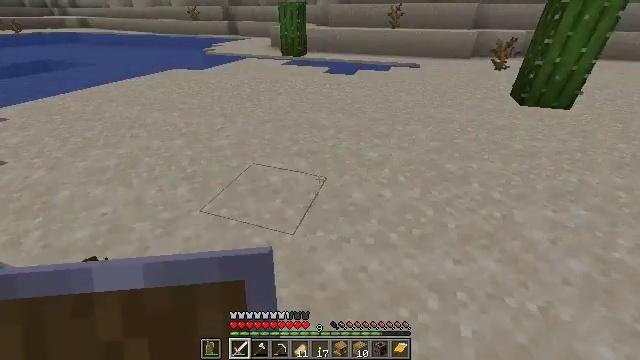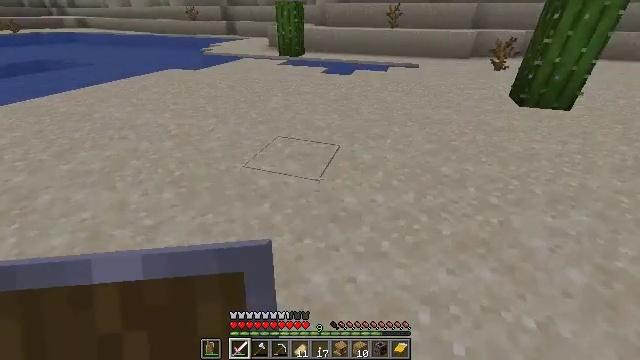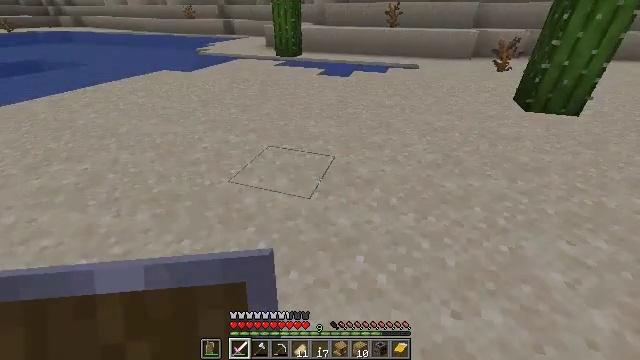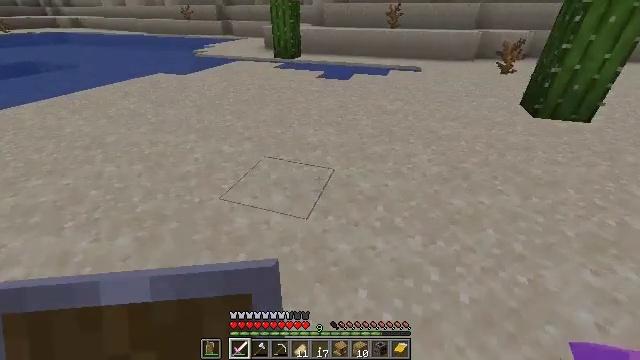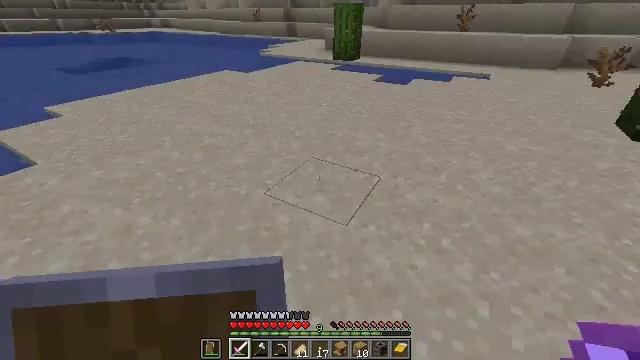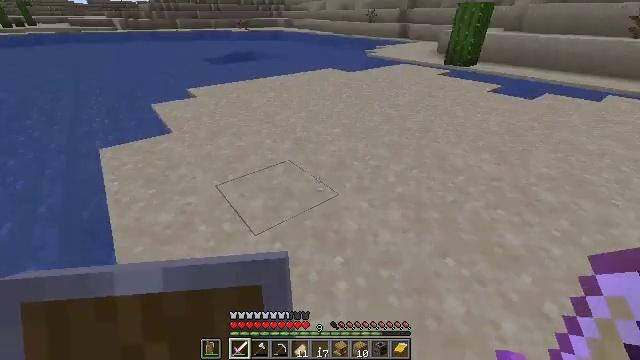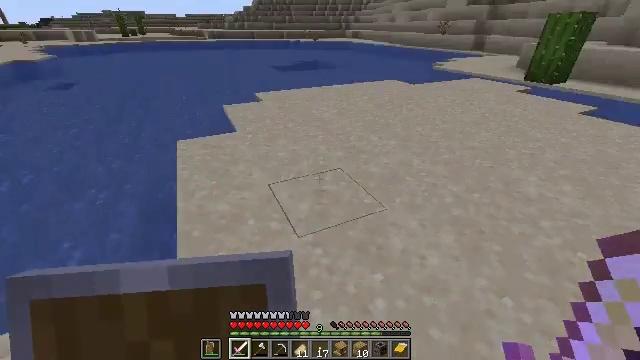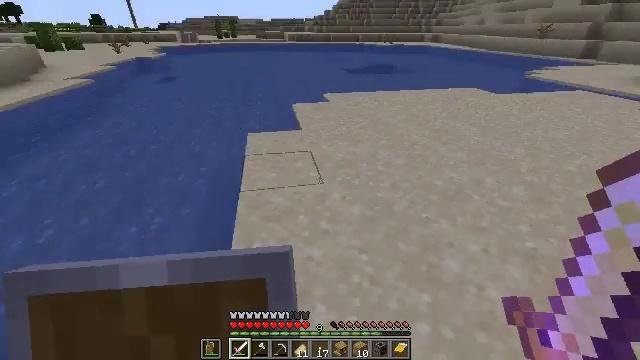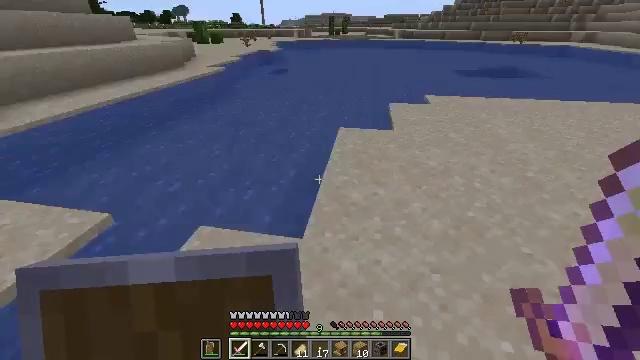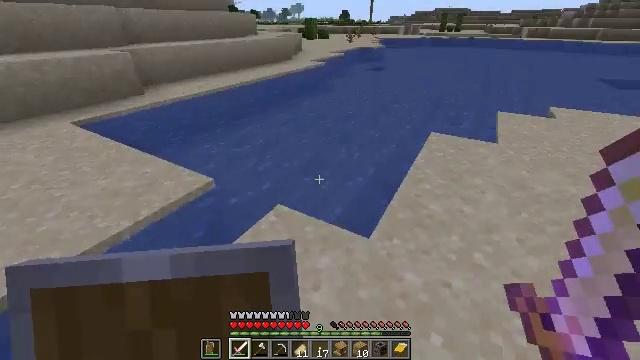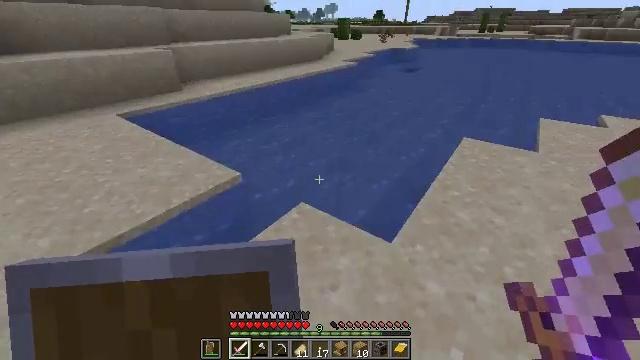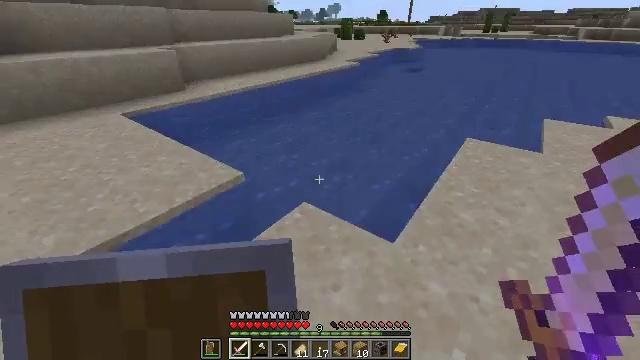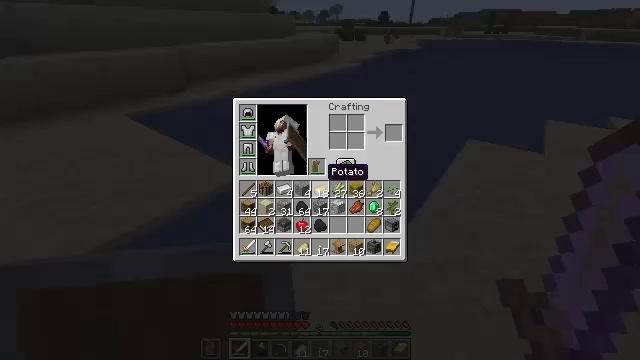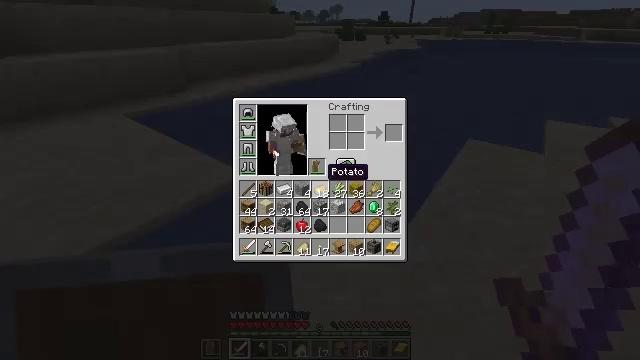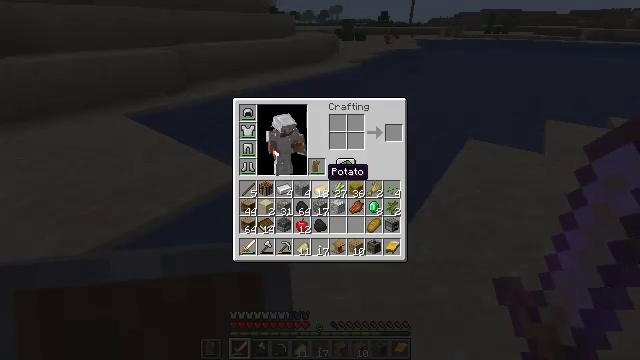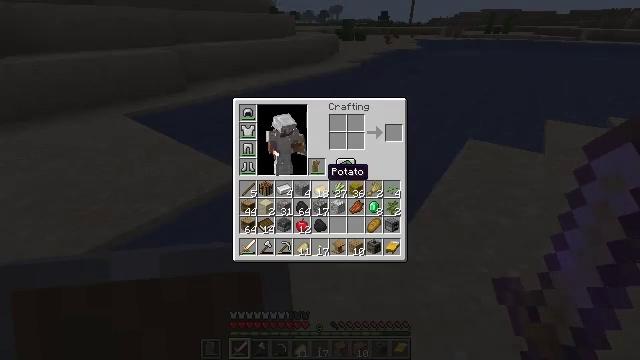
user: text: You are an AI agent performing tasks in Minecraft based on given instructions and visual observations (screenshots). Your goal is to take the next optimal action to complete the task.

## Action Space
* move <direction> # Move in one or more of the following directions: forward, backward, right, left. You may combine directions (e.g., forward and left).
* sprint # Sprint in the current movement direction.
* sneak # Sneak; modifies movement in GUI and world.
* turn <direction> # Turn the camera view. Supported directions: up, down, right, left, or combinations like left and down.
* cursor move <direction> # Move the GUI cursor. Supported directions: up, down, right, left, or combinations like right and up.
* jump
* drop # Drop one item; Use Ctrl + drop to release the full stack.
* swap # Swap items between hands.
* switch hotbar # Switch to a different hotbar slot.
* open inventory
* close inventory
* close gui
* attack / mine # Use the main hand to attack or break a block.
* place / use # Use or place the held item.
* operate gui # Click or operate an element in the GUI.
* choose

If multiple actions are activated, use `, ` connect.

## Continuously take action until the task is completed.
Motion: motion action
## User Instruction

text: Collect sugar cane near water sources.
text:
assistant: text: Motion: move forward
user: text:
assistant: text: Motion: move forward
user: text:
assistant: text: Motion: move forward
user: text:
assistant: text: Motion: turn left
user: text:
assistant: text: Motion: turn left
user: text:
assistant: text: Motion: turn left and up
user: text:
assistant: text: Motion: turn left
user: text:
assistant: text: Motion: turn left
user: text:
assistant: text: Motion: turn left
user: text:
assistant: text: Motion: turn left
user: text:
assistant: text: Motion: no_op
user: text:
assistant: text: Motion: open inventory
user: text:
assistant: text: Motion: open inventory
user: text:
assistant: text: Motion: open inventory
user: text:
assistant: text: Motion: no_op
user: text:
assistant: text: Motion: cursor move right
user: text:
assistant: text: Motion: cursor move right
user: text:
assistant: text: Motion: no_op
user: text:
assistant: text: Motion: cursor move left
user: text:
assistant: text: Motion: cursor move left
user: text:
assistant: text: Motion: cursor move left
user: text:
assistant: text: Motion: cursor move left
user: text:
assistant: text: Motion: no_op
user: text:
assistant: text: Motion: cursor move right
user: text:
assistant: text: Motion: cursor move right
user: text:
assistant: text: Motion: cursor move right
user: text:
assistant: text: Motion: cursor move right
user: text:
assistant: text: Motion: cursor move right
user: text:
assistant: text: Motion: cursor move right
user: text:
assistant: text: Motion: cursor move right